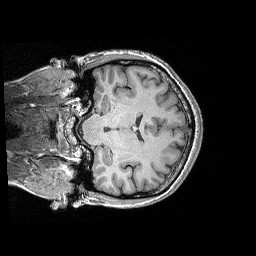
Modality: T1w
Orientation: coronal
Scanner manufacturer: siemens
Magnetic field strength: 3 T
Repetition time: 2.3 s
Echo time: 0.00298 s